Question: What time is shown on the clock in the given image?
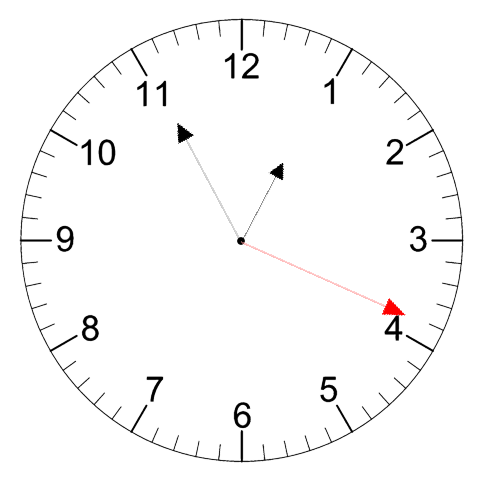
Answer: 12:55:19